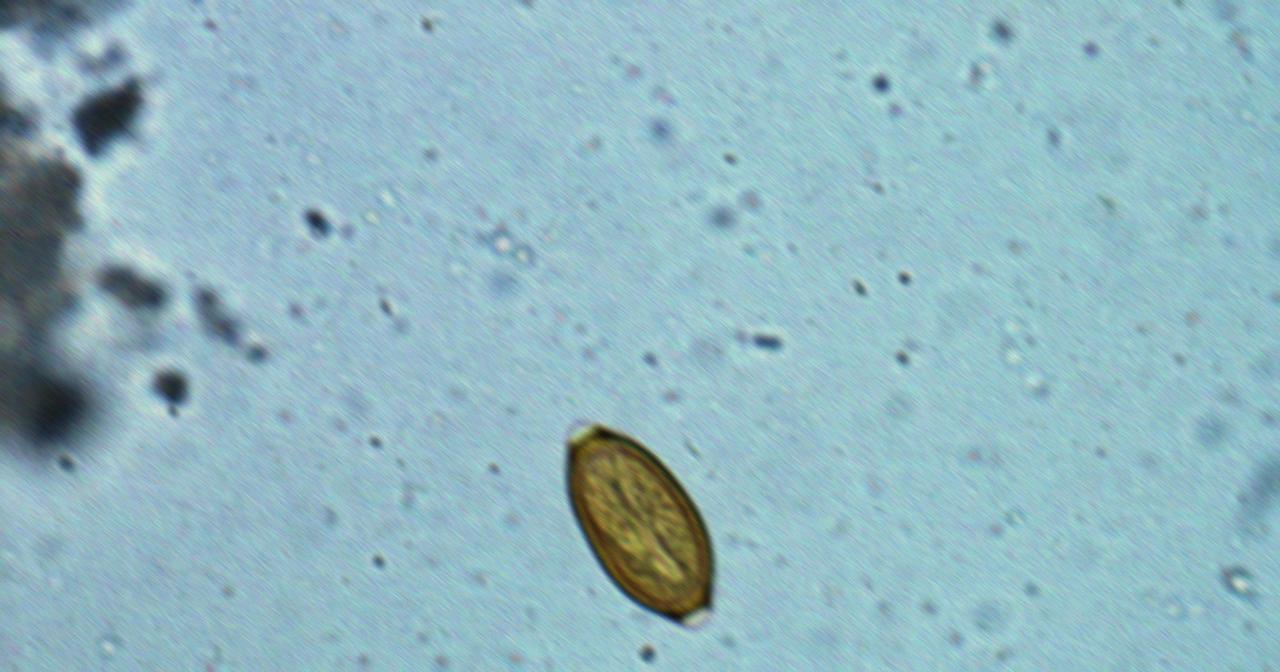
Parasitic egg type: Trichuris trichiura